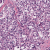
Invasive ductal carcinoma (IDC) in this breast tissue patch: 1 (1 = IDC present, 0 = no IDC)